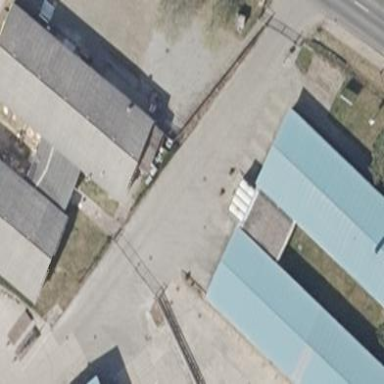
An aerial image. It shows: Industrial building.